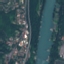
Land use / land cover class: River